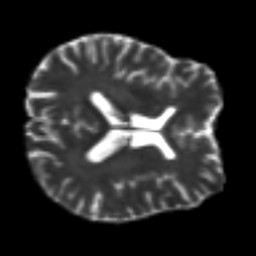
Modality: T2w
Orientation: axial
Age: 37
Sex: male
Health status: ill
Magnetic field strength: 3 T
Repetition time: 9 s
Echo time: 0.093 s